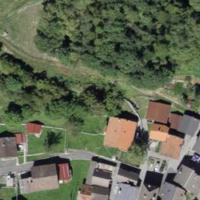
EUNIS habitat code: 23
Species observed at this site:
Pseudochorthippus parallelus
Melanargia galathea
Omocestus rufipes
Stauroderus scalaris
Gomphocerippus rufus
Oedipoda caerulescens
Euthystira brachyptera